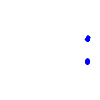
Particle: electron